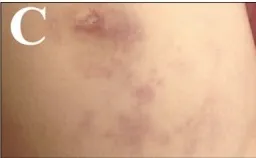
Clinical presentation of the case with IL12RB1 deficiency. Pictures were taken on different occasions: , lower limbs.
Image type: medical_photograph (skin_photograph)